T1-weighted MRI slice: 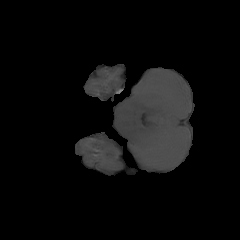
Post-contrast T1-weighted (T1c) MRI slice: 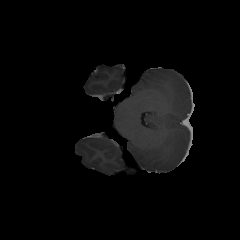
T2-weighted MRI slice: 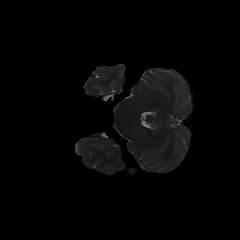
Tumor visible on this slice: no